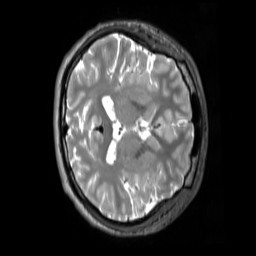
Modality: T2w
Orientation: axial
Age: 22
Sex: male
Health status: ill
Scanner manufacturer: siemens
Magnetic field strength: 3 T
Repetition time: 2.8 s
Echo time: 0.326 s